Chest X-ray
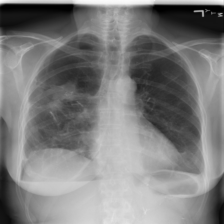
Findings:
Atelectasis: negative
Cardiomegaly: negative
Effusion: negative
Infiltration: positive
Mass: negative
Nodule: negative
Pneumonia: negative
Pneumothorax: positive
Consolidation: negative
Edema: negative
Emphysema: negative
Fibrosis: negative
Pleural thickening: negative
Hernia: negative